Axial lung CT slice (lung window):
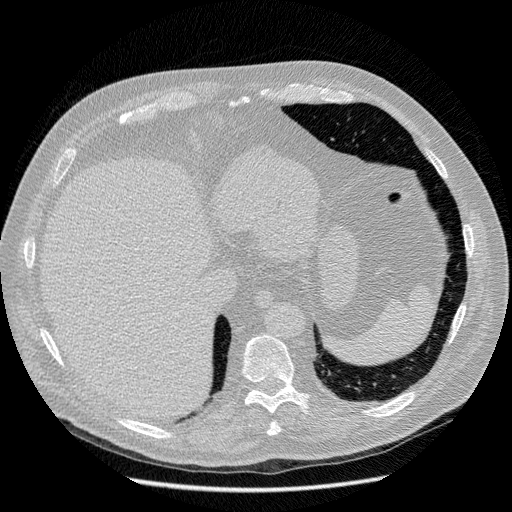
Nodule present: no